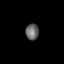
Tissue: skin
Cell type: Fibroblasts
Senescence score: 0.7007
Nuclear area (px): 210
Mean DAPI intensity: 103.11